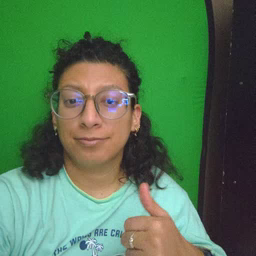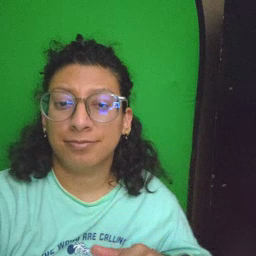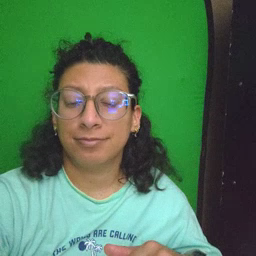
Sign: on